Field crop: maize
Growth stage: 2
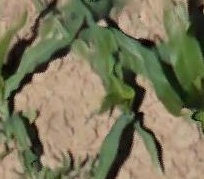
Species: maize